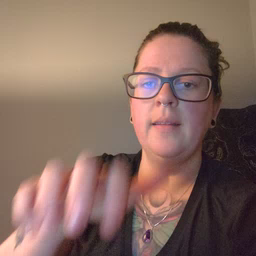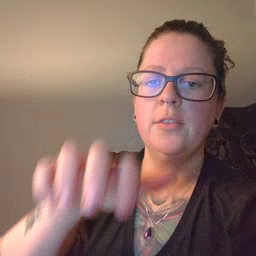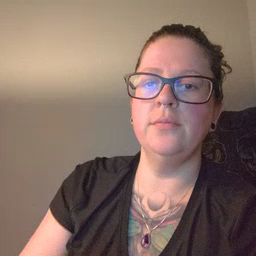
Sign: alligator